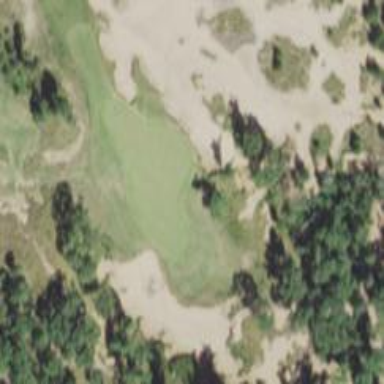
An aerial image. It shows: Golf hole.